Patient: sex F, age 61
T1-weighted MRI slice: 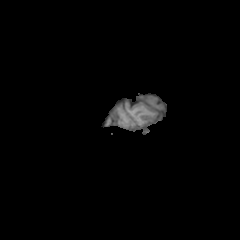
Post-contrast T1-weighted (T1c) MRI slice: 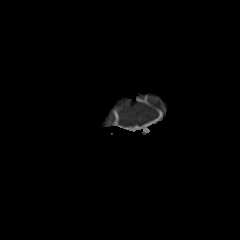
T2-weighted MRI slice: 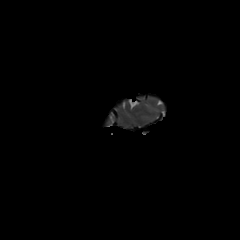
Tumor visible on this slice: no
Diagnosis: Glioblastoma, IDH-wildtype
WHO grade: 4